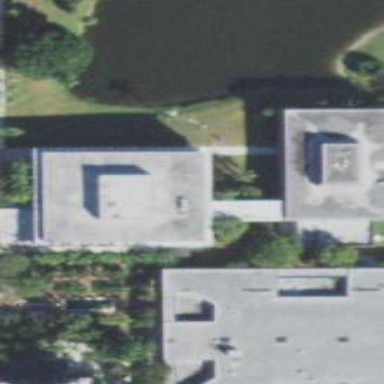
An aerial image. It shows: Building that serves as library.